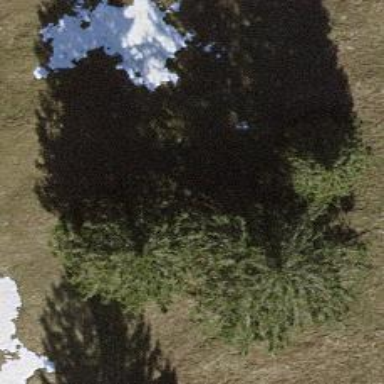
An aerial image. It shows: Single tag "natural: tree."